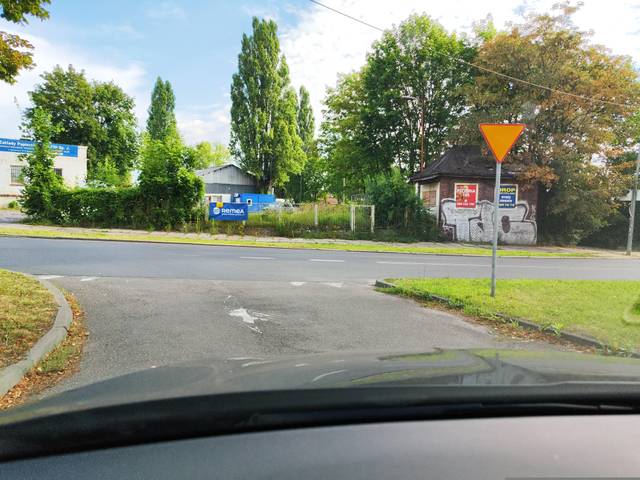
Region: Germany
Coordinates: 53.409, 14.536